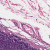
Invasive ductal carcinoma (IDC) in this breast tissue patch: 1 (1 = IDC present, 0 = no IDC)